Question: I would like to apply two 'DropShadowFilter' to an image: white inner and black outer. Here is my code:
'''
<s:BitmapImage>
<s:filters>
<s:DropShadowFilter angle="90" alpha="0.5" distance="2" strength="1" color="0x000000" inner="false" blurX="6" blurY="6"/>
<s:DropShadowFilter angle="90" alpha="0.5" distance="2" strength="1" inner="true" color="0xffffff" blurX="0" blurY="0"/>
</s:filters>
</s:BitmapImage>
'''
Instead of the desired result, I'm getting white inner and white outer shadows.

Is it expected behavour? Could we mix two 'DropShadowFilter' in one 'filters' tag?
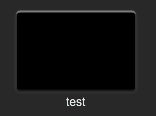
Answer: Swap the order of your filters, and you should get the effect you're looking for. Filters apply to the whole visible object, including any existing shadows, so at the moment the white "inner" shadow is falling on some of the existing black outer shadow.